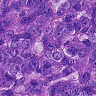
Metastatic tissue present: yes